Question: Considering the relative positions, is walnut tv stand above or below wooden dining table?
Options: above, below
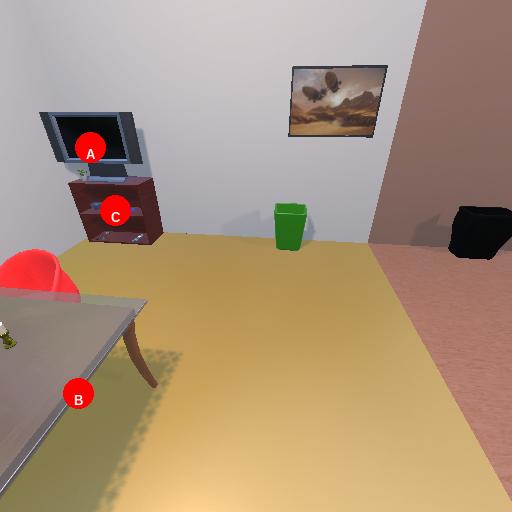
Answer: above